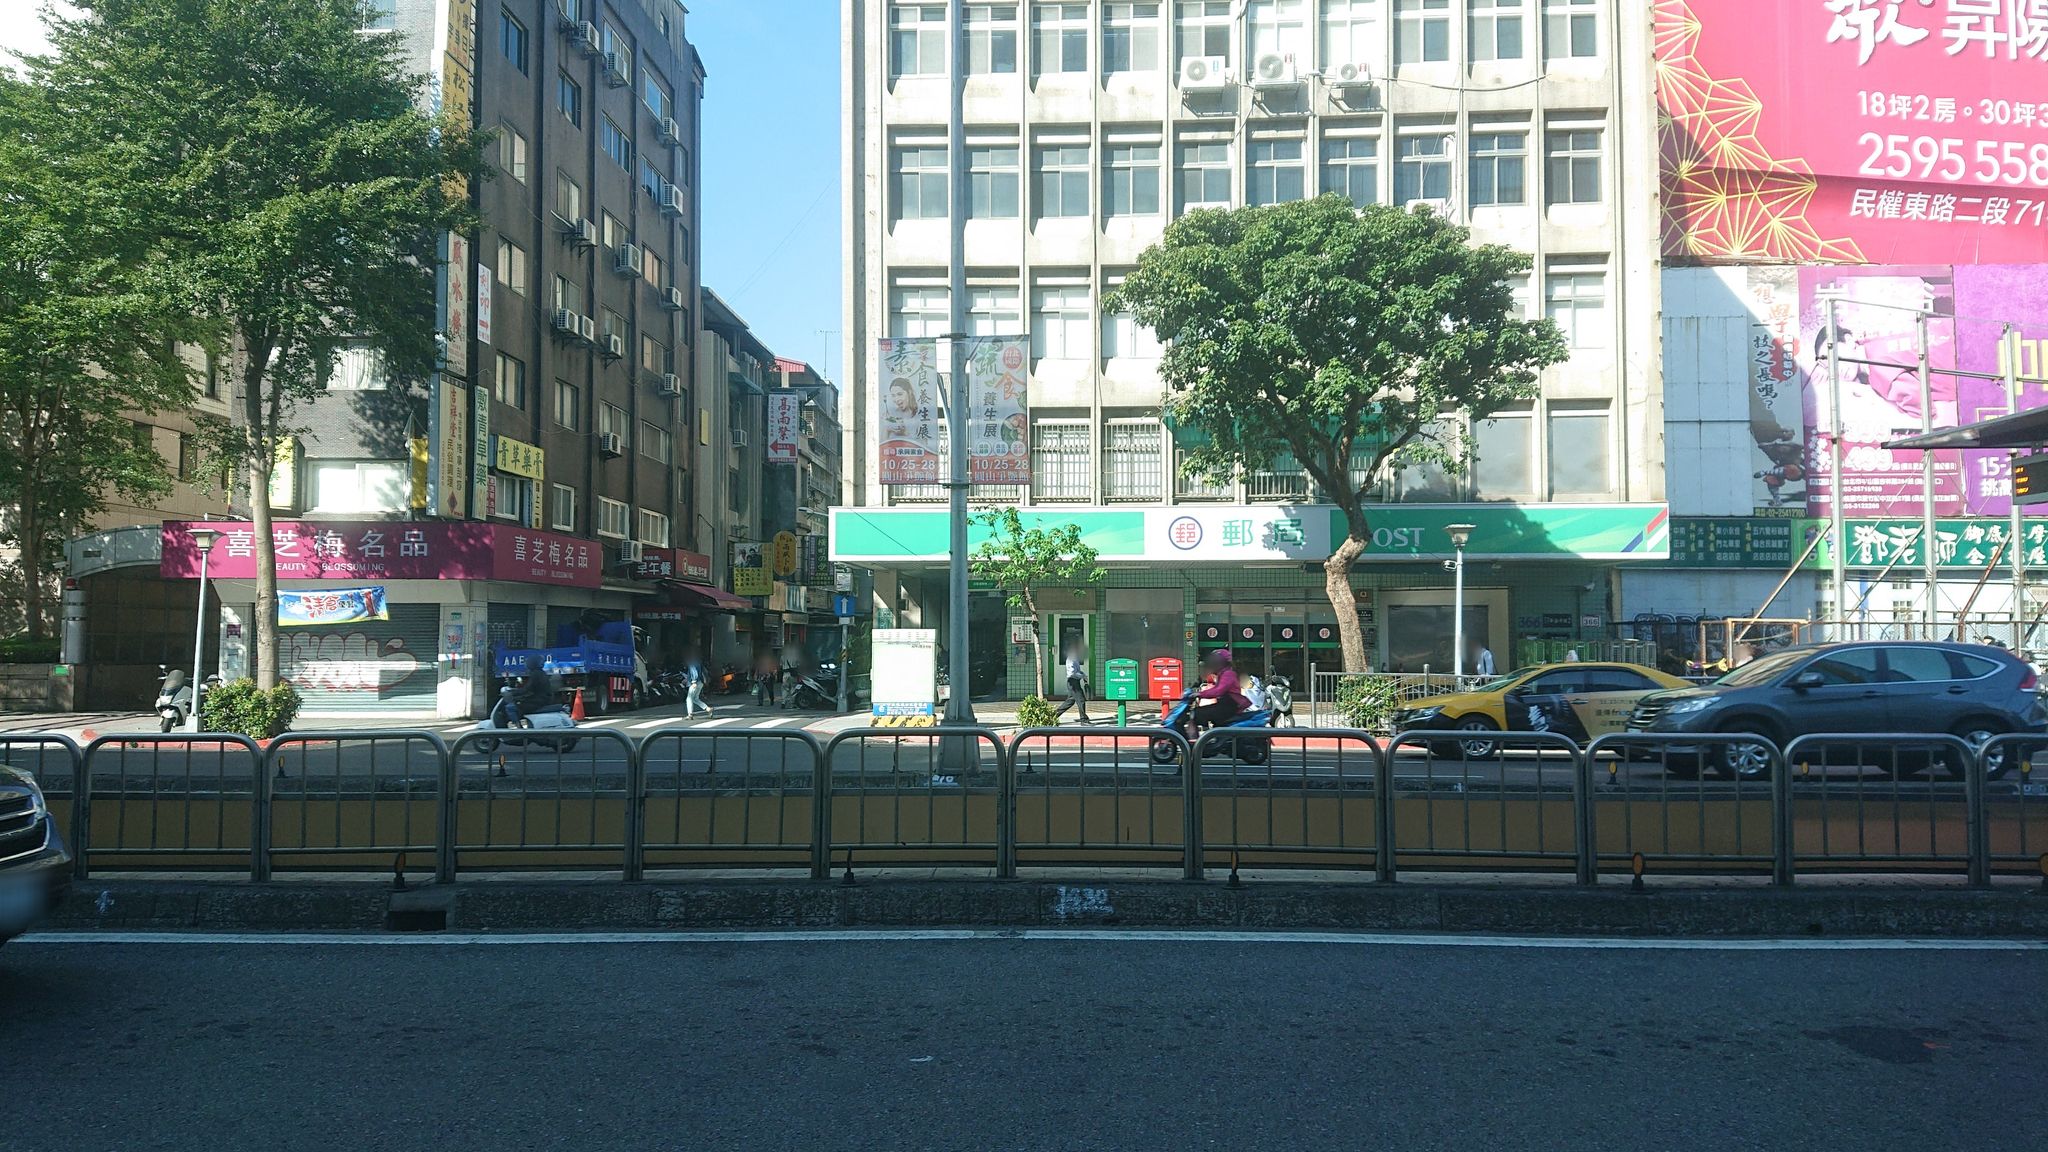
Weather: clear
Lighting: day
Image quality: good
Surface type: driving surface
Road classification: footway
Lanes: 3
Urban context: urban centre
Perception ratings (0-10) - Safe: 2.19, Lively: 5.95, Beautiful: 2.92, Boring: 0.94, Depressing: 4.09, Wealthy: 7.93